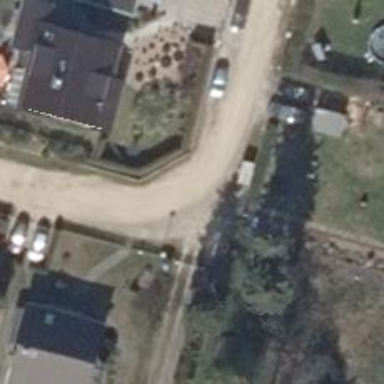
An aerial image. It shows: Driveway.